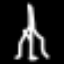
Label: The Eiffel Tower